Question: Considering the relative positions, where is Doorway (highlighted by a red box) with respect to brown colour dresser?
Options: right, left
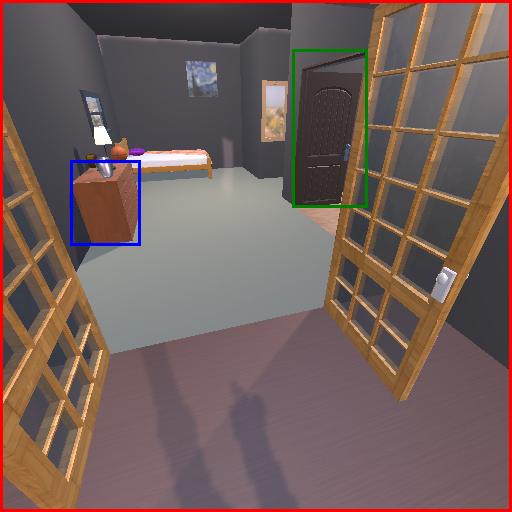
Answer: right